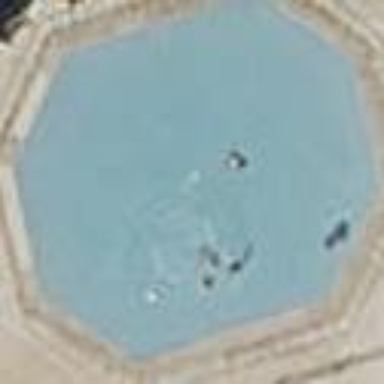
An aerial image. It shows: Swimming pool located in leisure land.